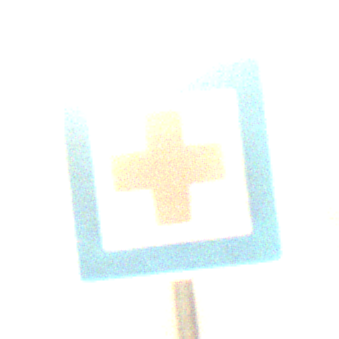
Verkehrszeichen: ErsteHilfe
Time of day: SunriseSunset
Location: Outdoor (Suburban)
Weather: Clear
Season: NotSpecified
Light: Natural